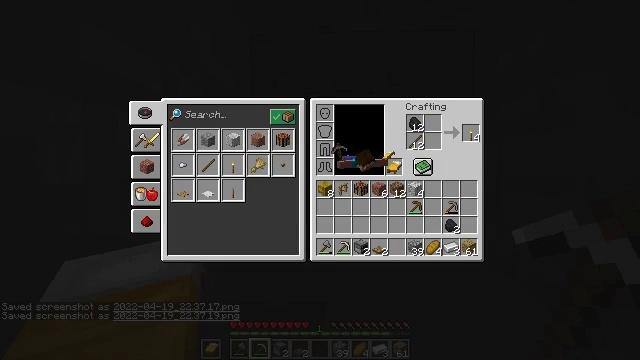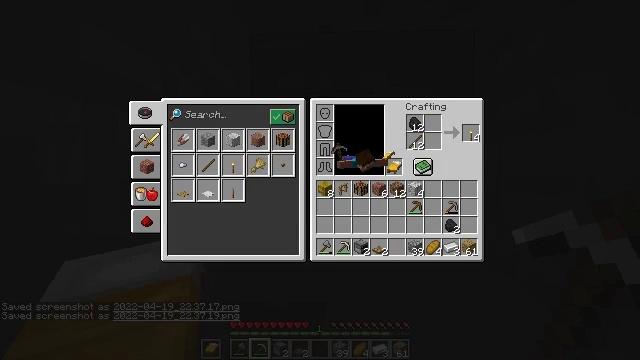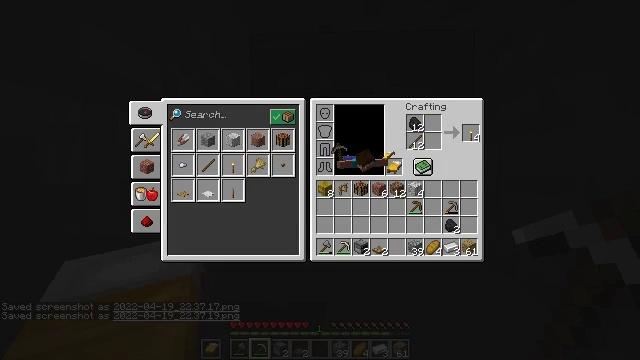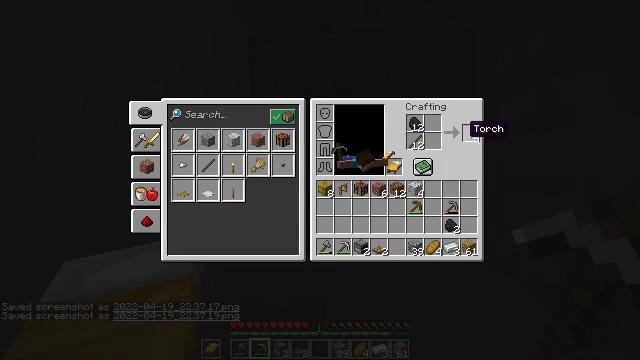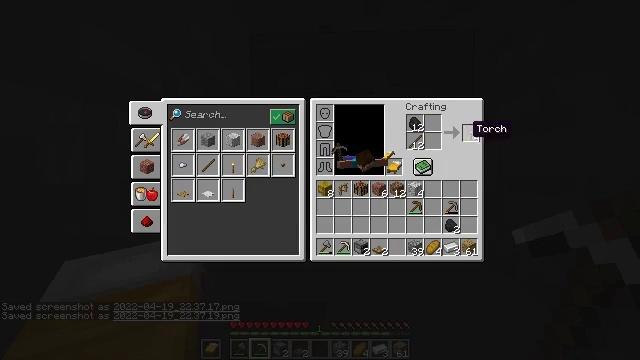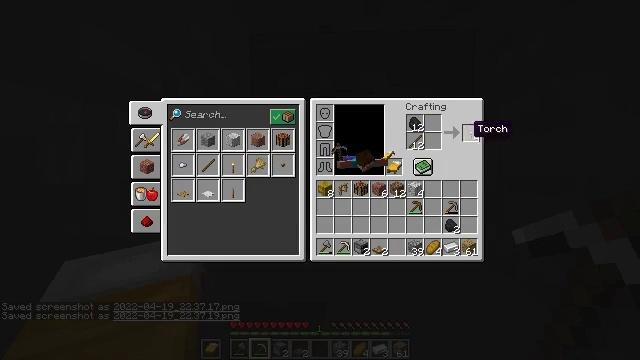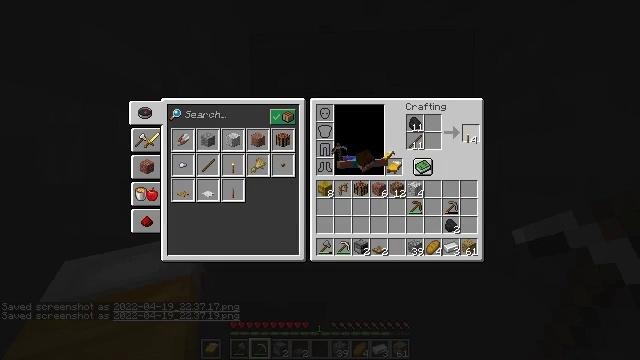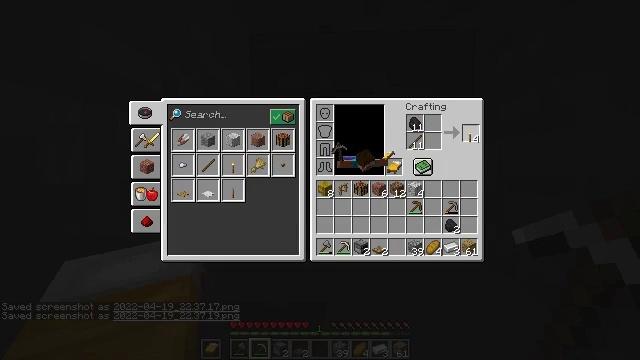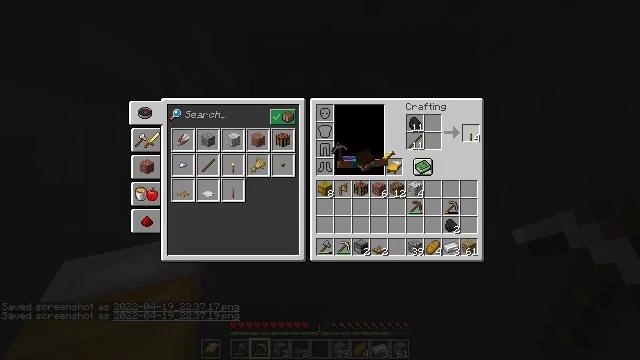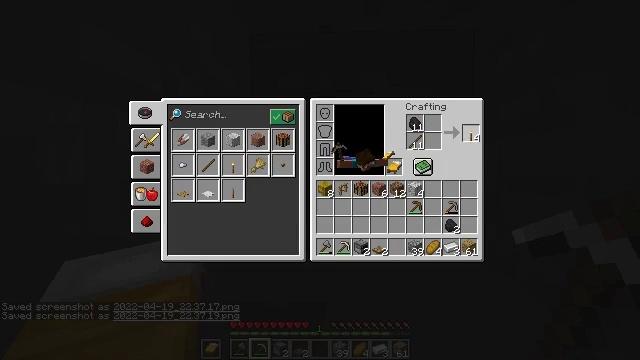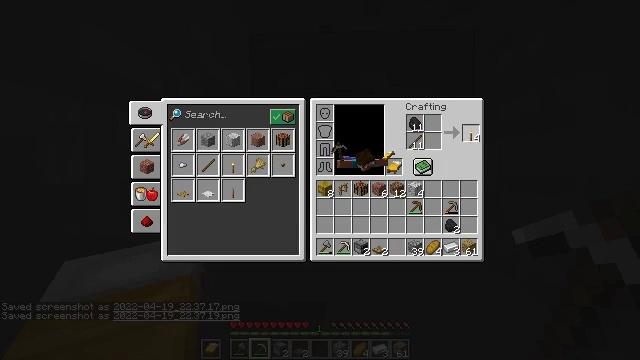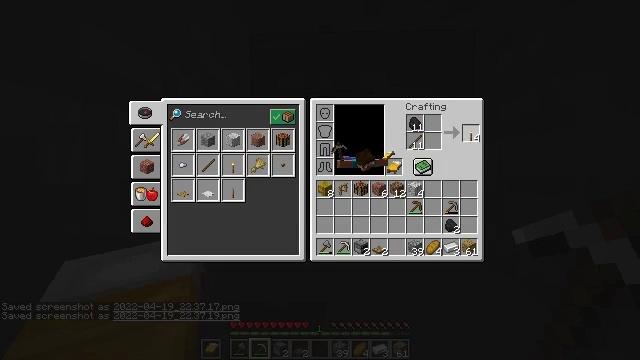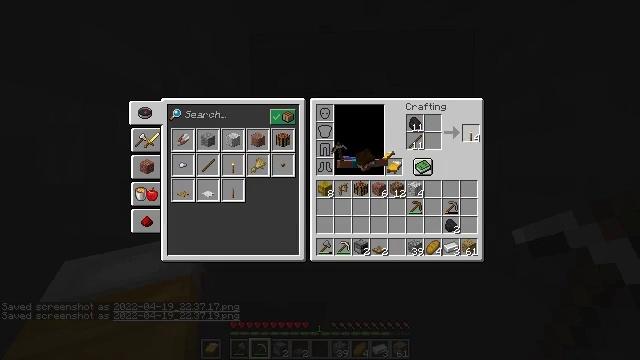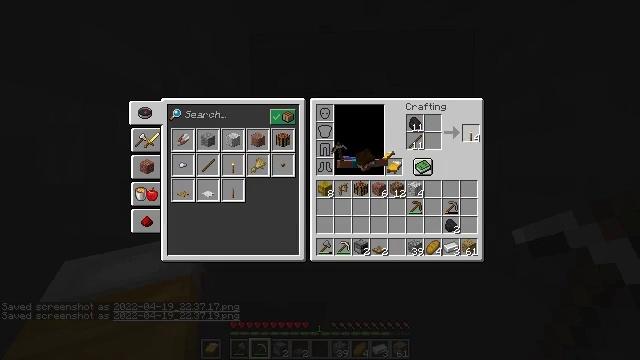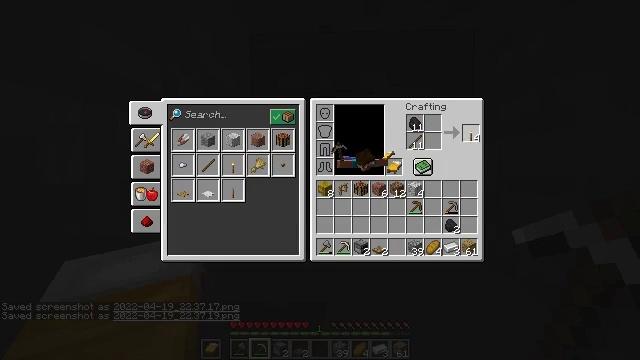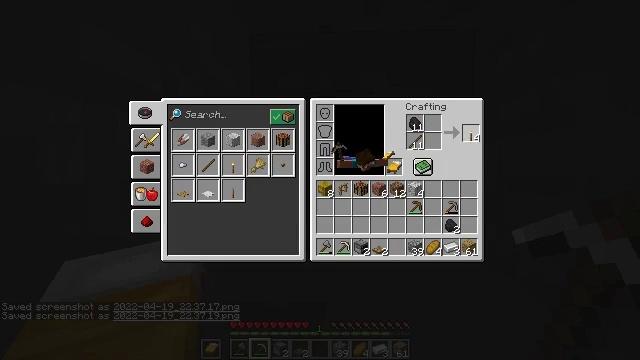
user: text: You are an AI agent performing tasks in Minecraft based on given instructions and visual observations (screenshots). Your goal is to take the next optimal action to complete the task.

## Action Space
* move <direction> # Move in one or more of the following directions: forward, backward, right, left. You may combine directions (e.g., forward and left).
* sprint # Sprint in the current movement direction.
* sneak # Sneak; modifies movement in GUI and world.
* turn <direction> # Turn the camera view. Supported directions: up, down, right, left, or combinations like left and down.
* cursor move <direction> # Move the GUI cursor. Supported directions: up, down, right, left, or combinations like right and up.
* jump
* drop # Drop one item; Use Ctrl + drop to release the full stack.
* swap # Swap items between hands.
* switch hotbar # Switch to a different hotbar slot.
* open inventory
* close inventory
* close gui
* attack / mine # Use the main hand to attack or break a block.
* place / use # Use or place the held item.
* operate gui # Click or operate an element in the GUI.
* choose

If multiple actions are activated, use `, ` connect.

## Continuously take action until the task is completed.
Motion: motion action
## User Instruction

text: Craft a torch.
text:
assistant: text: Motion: no_op
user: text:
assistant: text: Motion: no_op
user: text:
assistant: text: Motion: no_op
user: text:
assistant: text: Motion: no_op
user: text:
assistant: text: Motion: no_op
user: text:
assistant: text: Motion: operate gui
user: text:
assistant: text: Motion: sneak, operate gui
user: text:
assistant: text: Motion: sneak, operate gui
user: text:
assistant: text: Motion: sneak, operate gui
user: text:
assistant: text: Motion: sneak
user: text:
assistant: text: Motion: sneak
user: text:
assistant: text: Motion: sneak
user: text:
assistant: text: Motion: no_op
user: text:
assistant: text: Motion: no_op
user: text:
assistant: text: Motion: no_op
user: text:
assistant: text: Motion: no_op
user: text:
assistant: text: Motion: no_op
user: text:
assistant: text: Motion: sneak
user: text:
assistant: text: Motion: sneak
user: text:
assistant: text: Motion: no_op
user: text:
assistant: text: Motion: no_op
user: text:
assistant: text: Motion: no_op
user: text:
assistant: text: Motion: no_op
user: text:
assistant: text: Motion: no_op
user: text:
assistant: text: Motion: no_op
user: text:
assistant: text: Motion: no_op
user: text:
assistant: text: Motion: no_op
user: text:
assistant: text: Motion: sneak, operate gui
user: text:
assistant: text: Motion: sneak, operate gui
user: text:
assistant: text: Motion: sneak, operate gui